Interaction volume radius: 10 \u00c5
Interaction volume height: 15 \u00c5
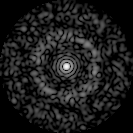
Disorder parameter: 0.8196